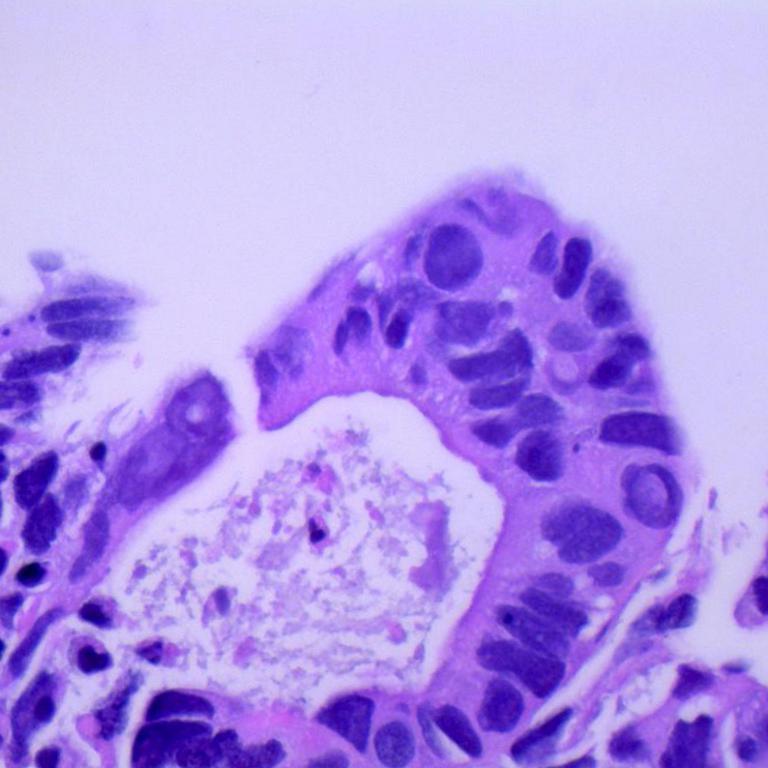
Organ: lung
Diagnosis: adenocarcinomas